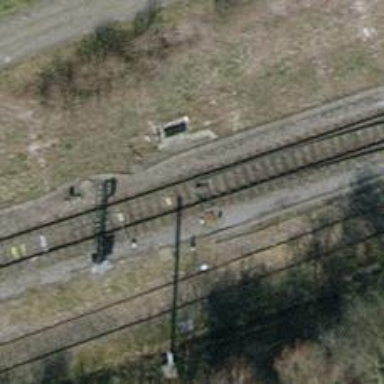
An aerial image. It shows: Railway switch.